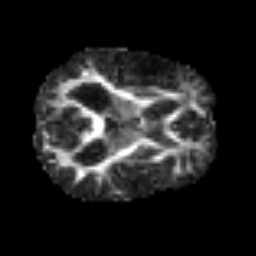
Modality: FA
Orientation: axial
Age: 69
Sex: male
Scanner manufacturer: siemens
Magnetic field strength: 3 T
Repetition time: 3.2 s
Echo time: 0.081 s